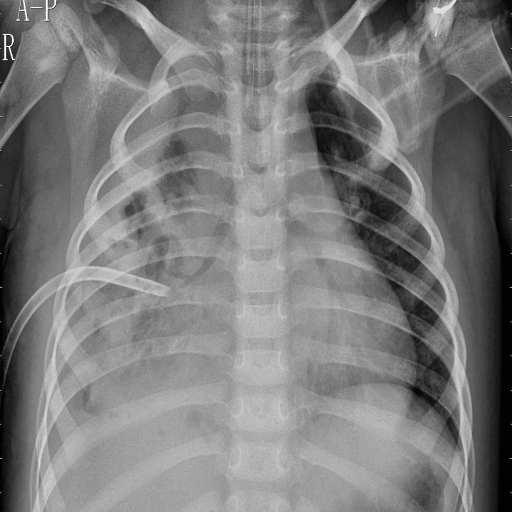
Finding: PNEUMONIA